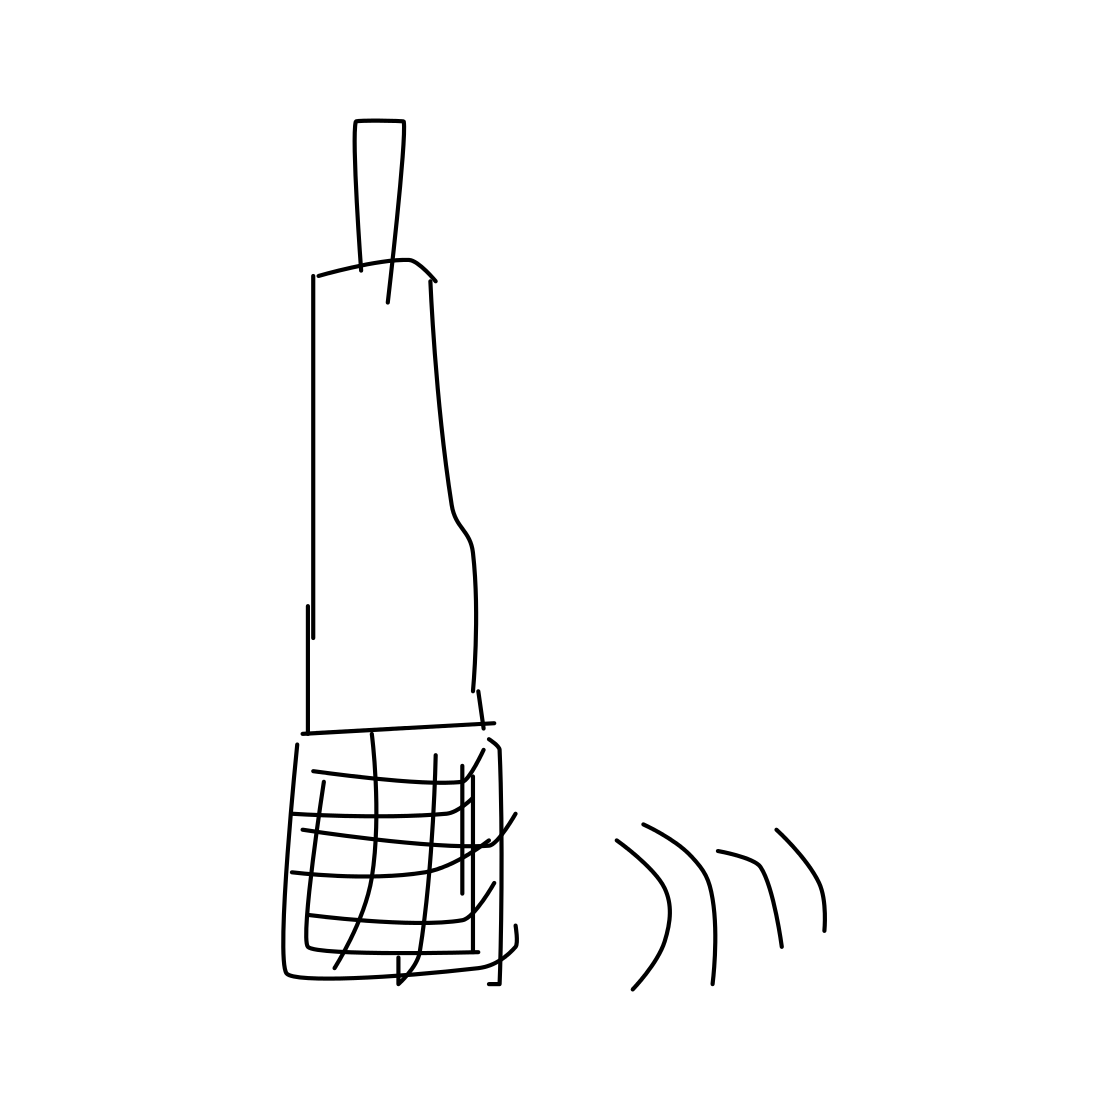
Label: microphone